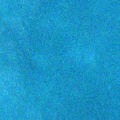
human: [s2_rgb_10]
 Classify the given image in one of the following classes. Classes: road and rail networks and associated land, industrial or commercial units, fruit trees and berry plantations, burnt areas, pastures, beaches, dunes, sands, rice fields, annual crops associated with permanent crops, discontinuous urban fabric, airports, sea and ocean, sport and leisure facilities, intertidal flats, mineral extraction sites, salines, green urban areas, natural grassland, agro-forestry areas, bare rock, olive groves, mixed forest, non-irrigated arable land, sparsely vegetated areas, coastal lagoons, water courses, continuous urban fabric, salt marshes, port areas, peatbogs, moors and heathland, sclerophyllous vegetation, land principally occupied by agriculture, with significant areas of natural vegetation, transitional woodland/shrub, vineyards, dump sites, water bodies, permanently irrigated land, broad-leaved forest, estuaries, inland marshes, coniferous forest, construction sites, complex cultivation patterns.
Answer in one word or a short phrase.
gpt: sea and ocean